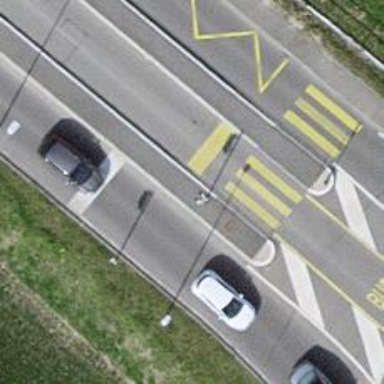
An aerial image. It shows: Platform for public transport on the road.